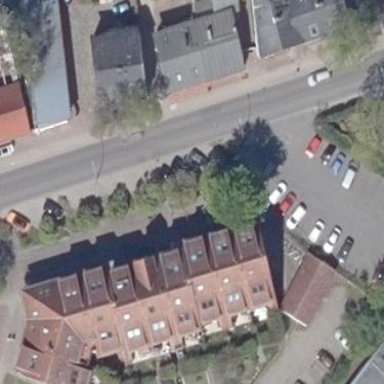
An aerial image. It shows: Parking lane for vehicles.